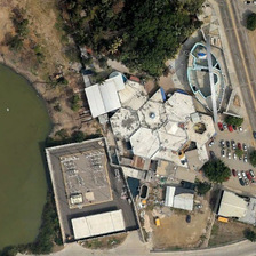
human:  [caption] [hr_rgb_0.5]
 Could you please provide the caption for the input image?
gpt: The pond is light green and the trees are dark green.

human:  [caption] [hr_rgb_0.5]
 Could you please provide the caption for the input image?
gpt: The pond is blue and the trees are dark green.

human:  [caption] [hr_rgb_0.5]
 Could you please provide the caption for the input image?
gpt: The pond is pale green and the trees are dark green.

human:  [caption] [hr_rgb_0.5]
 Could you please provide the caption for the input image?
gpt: a pond next to a house with a few cars and a lot of trees .

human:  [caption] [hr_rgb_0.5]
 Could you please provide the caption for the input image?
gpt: a pond next to a house with a few cars and a lot of trees .